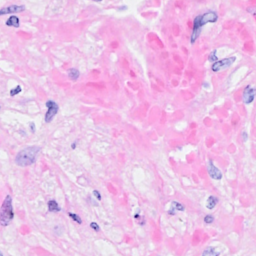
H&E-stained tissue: Breast